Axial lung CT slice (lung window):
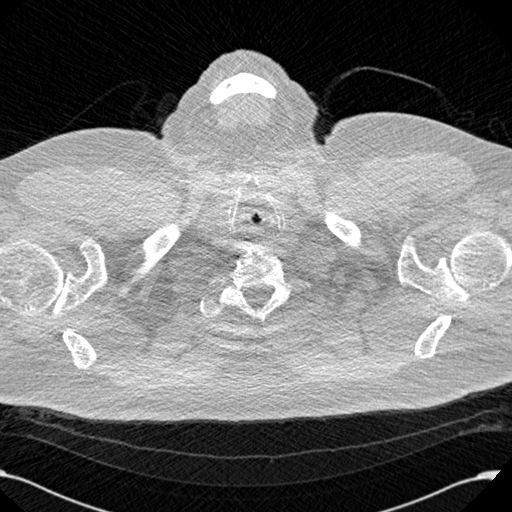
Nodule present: no